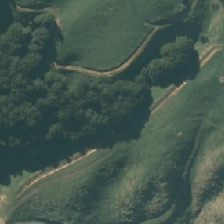
Land cover: indigenous_forest